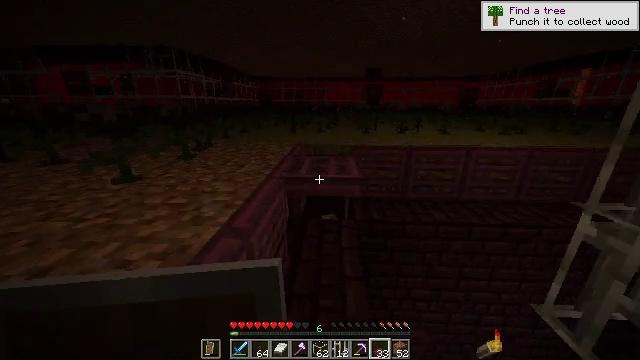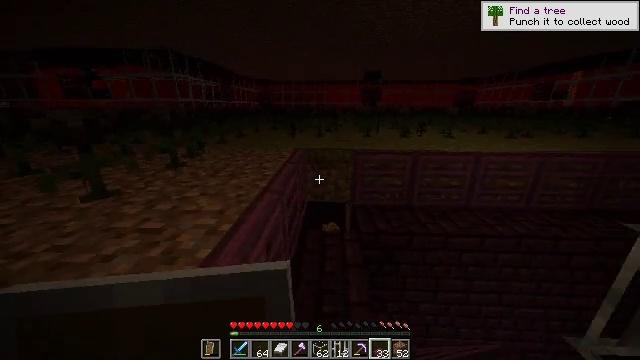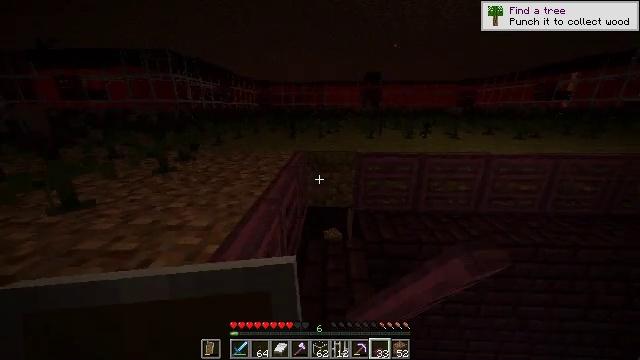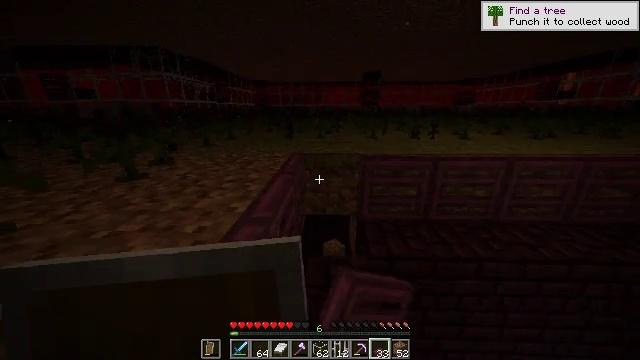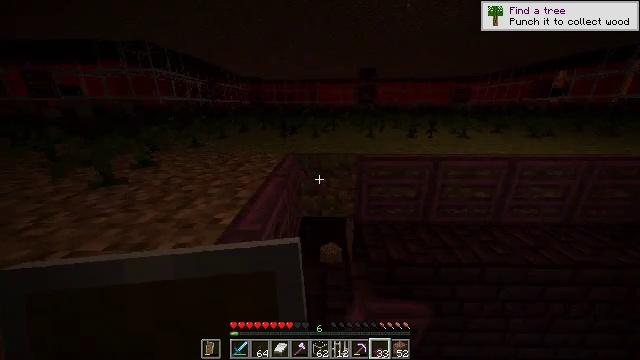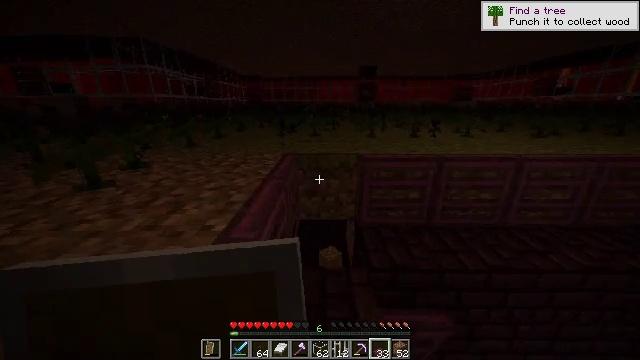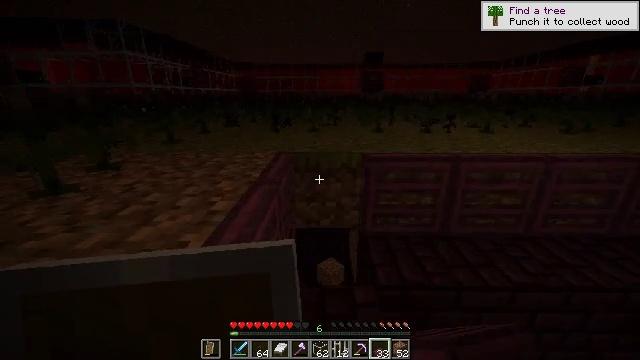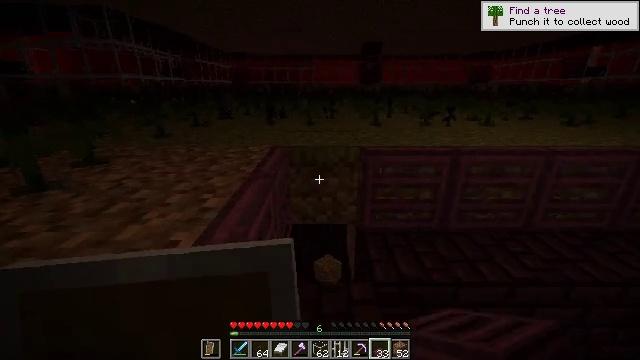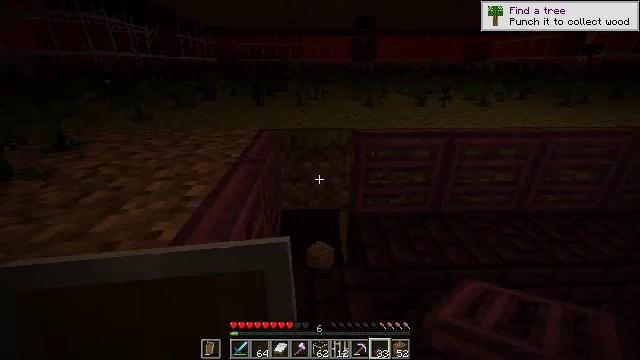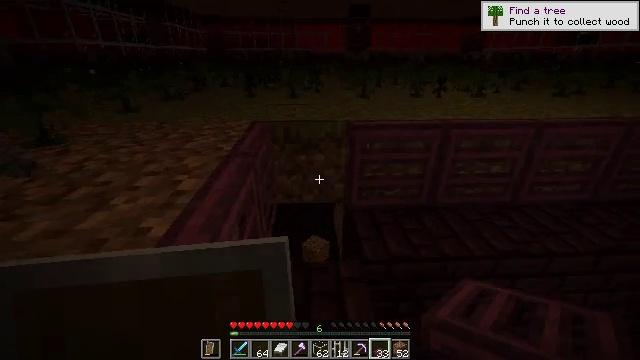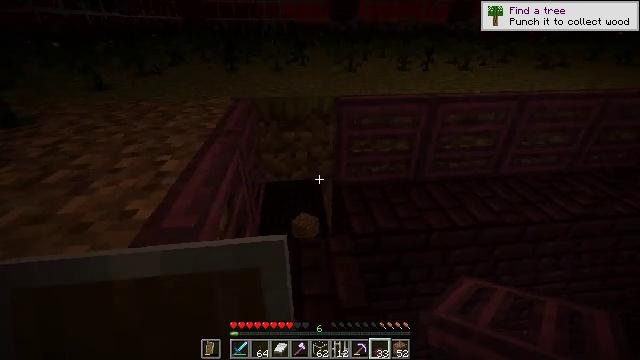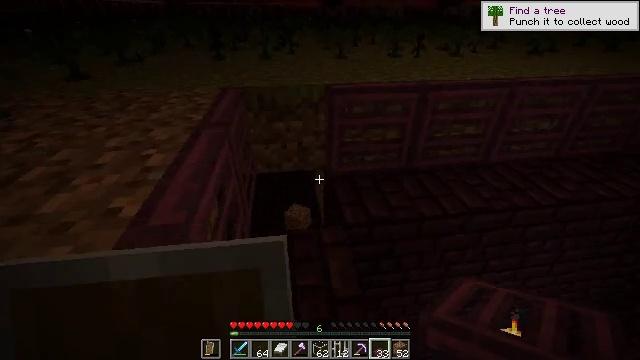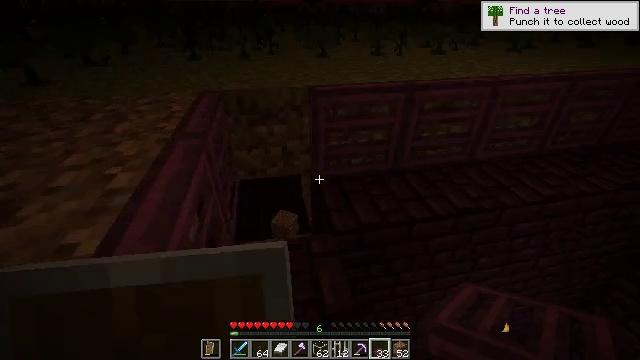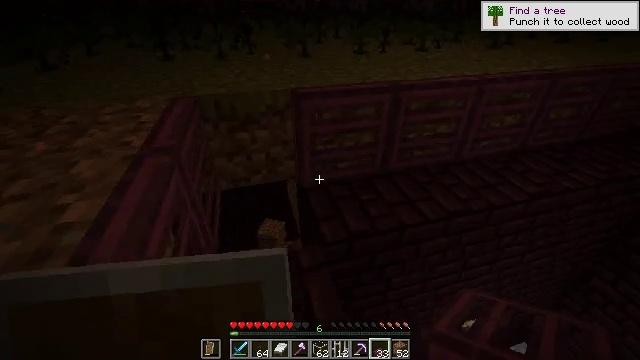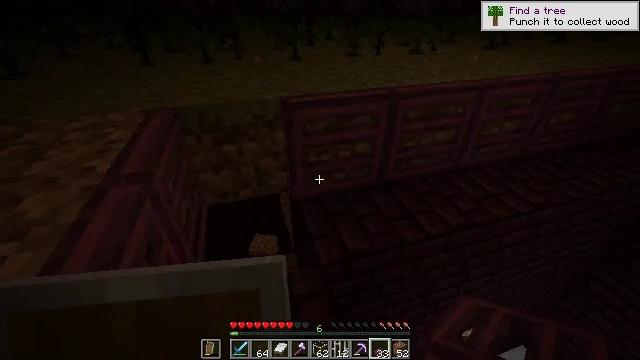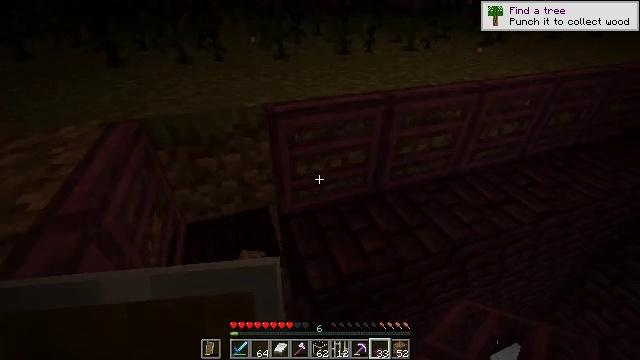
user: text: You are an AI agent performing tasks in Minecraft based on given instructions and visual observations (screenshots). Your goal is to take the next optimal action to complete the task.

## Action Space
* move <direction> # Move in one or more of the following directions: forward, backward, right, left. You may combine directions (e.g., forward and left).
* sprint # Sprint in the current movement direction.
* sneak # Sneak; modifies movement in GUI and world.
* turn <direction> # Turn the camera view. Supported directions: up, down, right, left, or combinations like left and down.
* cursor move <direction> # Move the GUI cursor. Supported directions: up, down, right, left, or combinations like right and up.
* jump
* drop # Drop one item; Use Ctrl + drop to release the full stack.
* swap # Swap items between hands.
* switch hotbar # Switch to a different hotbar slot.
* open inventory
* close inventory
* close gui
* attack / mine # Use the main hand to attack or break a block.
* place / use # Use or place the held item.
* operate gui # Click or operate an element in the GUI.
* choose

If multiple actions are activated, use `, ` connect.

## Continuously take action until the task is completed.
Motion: motion action
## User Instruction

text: Harvest nether bricks from a structure.
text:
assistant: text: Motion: move forward, use / place
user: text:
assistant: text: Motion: move forward, use / place
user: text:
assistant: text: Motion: move forward
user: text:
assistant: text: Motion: turn right
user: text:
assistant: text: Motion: no_op
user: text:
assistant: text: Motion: no_op
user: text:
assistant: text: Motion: turn down
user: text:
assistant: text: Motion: turn right and down
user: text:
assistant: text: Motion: turn right and down
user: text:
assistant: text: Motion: turn right and down
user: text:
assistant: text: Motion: move forward, turn right and down
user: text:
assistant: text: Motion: move forward, turn right
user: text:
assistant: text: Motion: move forward, turn right
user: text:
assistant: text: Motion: move forward, turn right
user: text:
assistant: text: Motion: move forward, turn right and down
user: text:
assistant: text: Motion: move forward
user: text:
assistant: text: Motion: move forward, turn down
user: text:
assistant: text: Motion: turn right and down
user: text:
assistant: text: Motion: turn right and down
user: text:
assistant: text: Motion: no_op
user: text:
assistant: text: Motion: no_op
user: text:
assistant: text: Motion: no_op
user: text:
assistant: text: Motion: no_op
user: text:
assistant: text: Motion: no_op
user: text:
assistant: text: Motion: no_op
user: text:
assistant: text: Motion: no_op
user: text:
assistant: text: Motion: no_op
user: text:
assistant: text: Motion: no_op
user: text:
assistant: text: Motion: no_op
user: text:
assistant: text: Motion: no_op